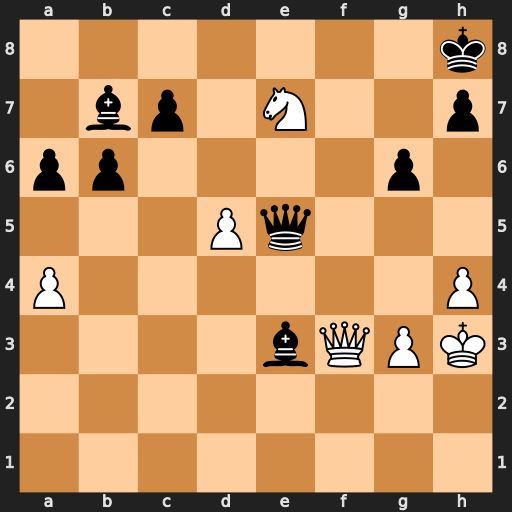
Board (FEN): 7k/1bp1N2p/pp4p1/3Pq3/P6P/4bQPK/8/8
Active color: w
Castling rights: -
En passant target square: -
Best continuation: Qf8#